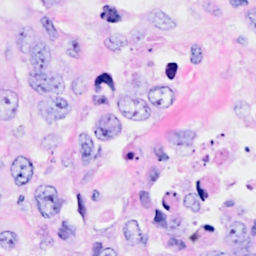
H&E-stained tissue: Breast